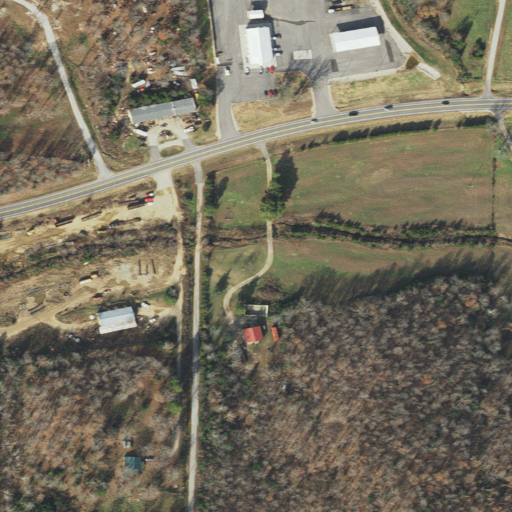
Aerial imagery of valley in Arkansas named Wheeler Hollow containing deciduous forest, pasture, low intensity development, medium intensity development, open development, barren land, grassland, and high intensity development